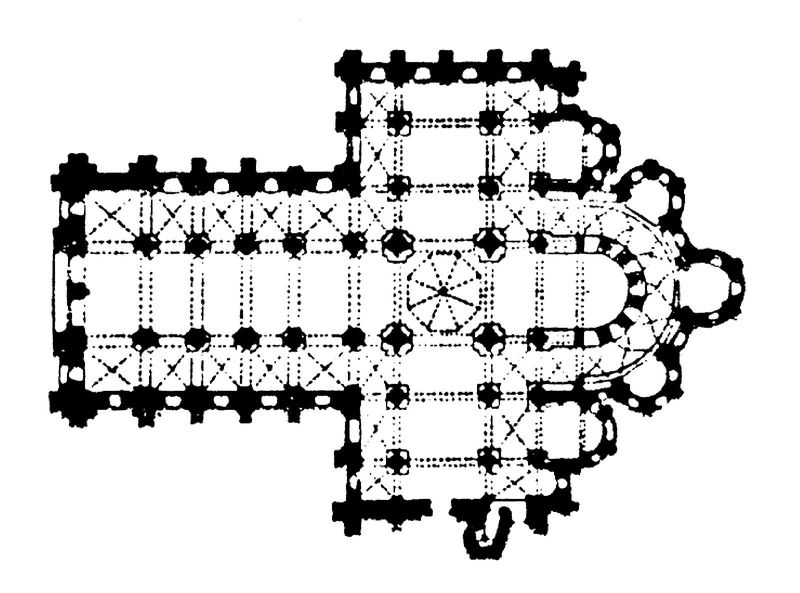
Titel: Ehemalige Benediktinerabteikirche Sainte-Foy in Conques
Standort: Conques (EU - F)
Schlagwörter: weiß, fenster, pfeiler, schwarz, säulen, tür, zeichnung, kirche, bogen, linien, kuppel, punkte, wände, eingang, gewölbe, kreuz, druck, kranz, langhaus, mittelschiff, kreuzgrat, querhaus, seitenschiff, apsis, chor, kapelle, plan, grundriss, nischen, kriche, apsiden, kapellen, vierung, seitenkapellen, absiss, kreuzform, punktiert, 5 kapellen